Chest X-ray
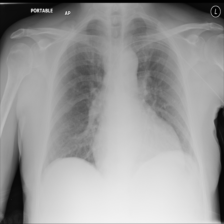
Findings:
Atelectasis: negative
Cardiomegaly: negative
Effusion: negative
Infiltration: negative
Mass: negative
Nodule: negative
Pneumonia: negative
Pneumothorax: negative
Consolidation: negative
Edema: negative
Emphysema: negative
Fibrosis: negative
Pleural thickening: negative
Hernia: negative